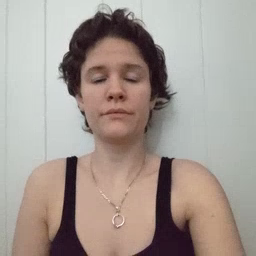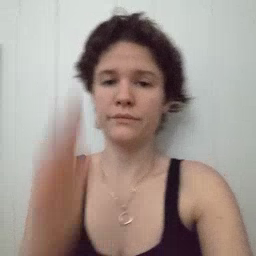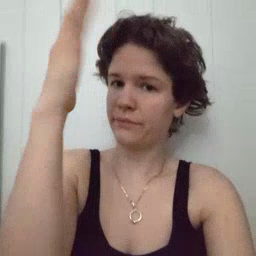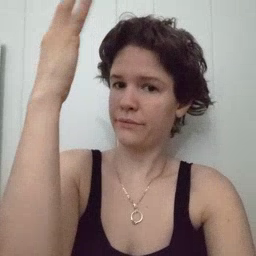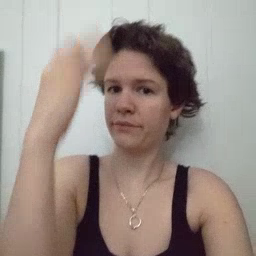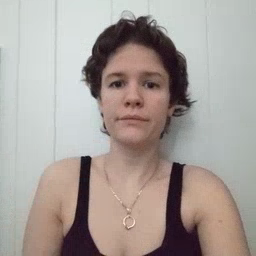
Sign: tree